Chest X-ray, PA view. Patient: 16 years old, sex M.
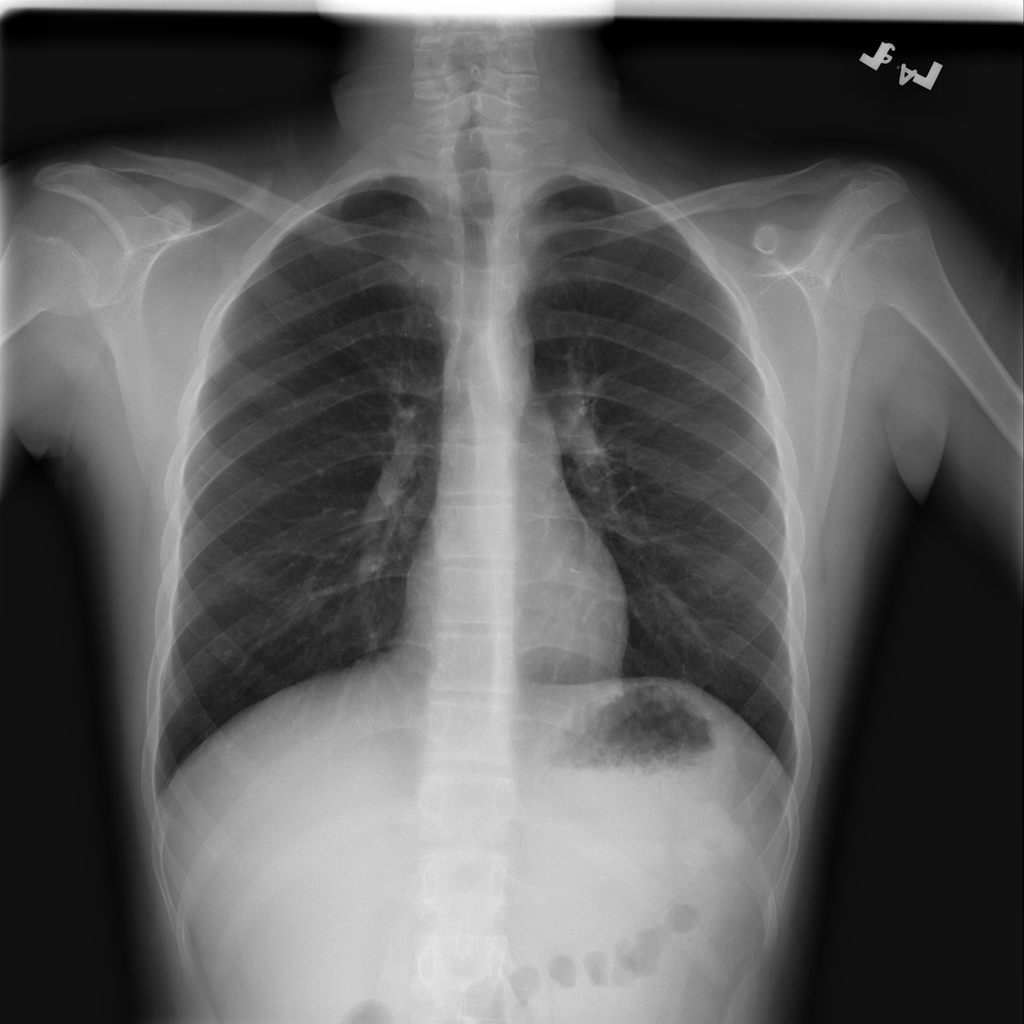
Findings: No Finding